Interaction volume radius: 5 \u00c5
Interaction volume height: 15 \u00c5
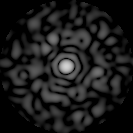
Disorder parameter: 0.8464